Question: I have a game with 4 game modes. the problem is that I want to create a main menu to choose a mode, because instead of that menu there is a TabBar. I'm trying to do that putting each mode in different .xib files, and create an other .xib file for the menu.
Menu.m:
'''
-(IBAction)PlayMode1:(id)sender{
ViewController *Mode1 = [[ViewController alloc] init];
[self presentModalViewController:Mode1 animated:YES];
[Mode1 release];
}
'''
with this I'm getting this error: Terminating app due to uncaught exception 'NSInternalInconsistencyException', reason: '- [UIViewController _loadViewFromNibNamed:bundle:] loaded the "ViewController" nib but the view outlet was not set.'
I checked that "view" is linked to "View" on IB so I don't know what to do...
I'm not an advanced developer, thanks for helping!

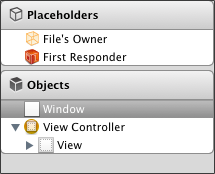
Answer: You should try to do the following:
'''
-(IBAction)PlayMode1:(id)sender{
ViewController *Mode1 = [[ViewController alloc] initWithNibName:@"ViewController" bundle:nil];
[self presentModalViewController:Mode1 animated:YES];
[Mode1 release];
}
'''
Seems like you forget to put 'initWithNibName' inside the allocation of the view.
Also, make sure that your ViewController.xib is the correct name of the view controller and check if it has the correct outlets linked.
Check View Identity > Class Identity is set too. If not, type in the name of your controller, 'ViewController'
---
Remove everything in the xib, "Window" and "ViewController".
Drag an UIView on the left column and set its outlet.
Click on File's Owner and then, on the Inspector, Identity inspector section (third one from the left), type in the class of your view, 'ViewController'.